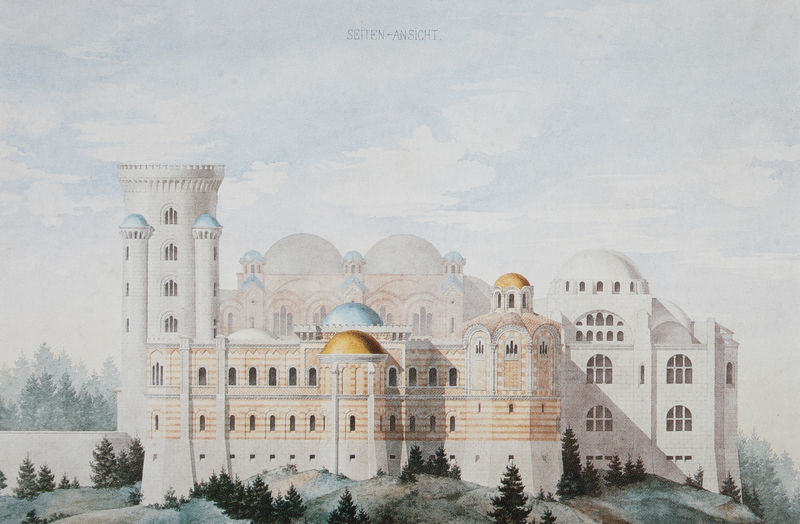
Titel: Zweites Projekt eines Byzantinischen Palasts bei Linderhof, Seitenansicht
Künstler: Julius Hofmann
Schlagwörter: baum, berg, blau, dunkel, gemälde, himmel, schatten, weiß, wolken, aquarell, bäume, gelb, grün, landschaft, fenster, grau, hell, laterne, licht, orange, pastell, skizze, säulen, türkis, zeichnung, anlage, dach, gebäude, haus, schloss, beige, wand, architektur, stein, ferne, hügel, natur, weite, kirche, sonne, gold, pflanzen, rosa, wald, kamin, turm, oktagon, hellblau, ansicht, bogen, fassade, giebel, mauer, ziegel, grafik, graphik, joche, kuppel, tannen, seitenansicht, tor, zinnen, bögen, erker, burg, bayern, kuppeln, moschee, orientalisch, türme, palast, festung, koloriert, entwurf, kapitelle, gemäuer, portal, risalit, aussen, etagen, geschosse, tempel, block, stockwerke, osmanisch, bau, oktogon, fesnter, zinne, fensterband, aufriss, architekturzeichnung, lichz, oragen, zentralbau, gliederung, architekur, pendentif, blendbögen, projekt, umgebung, gefärbt, byzanz, morgenland, byzantinisch, fassdae, linderhof, pendentifkuppel, idyl, ergeschoss, farnbig, moslime, iidyl, iannen, schichtenwechsel